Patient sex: F
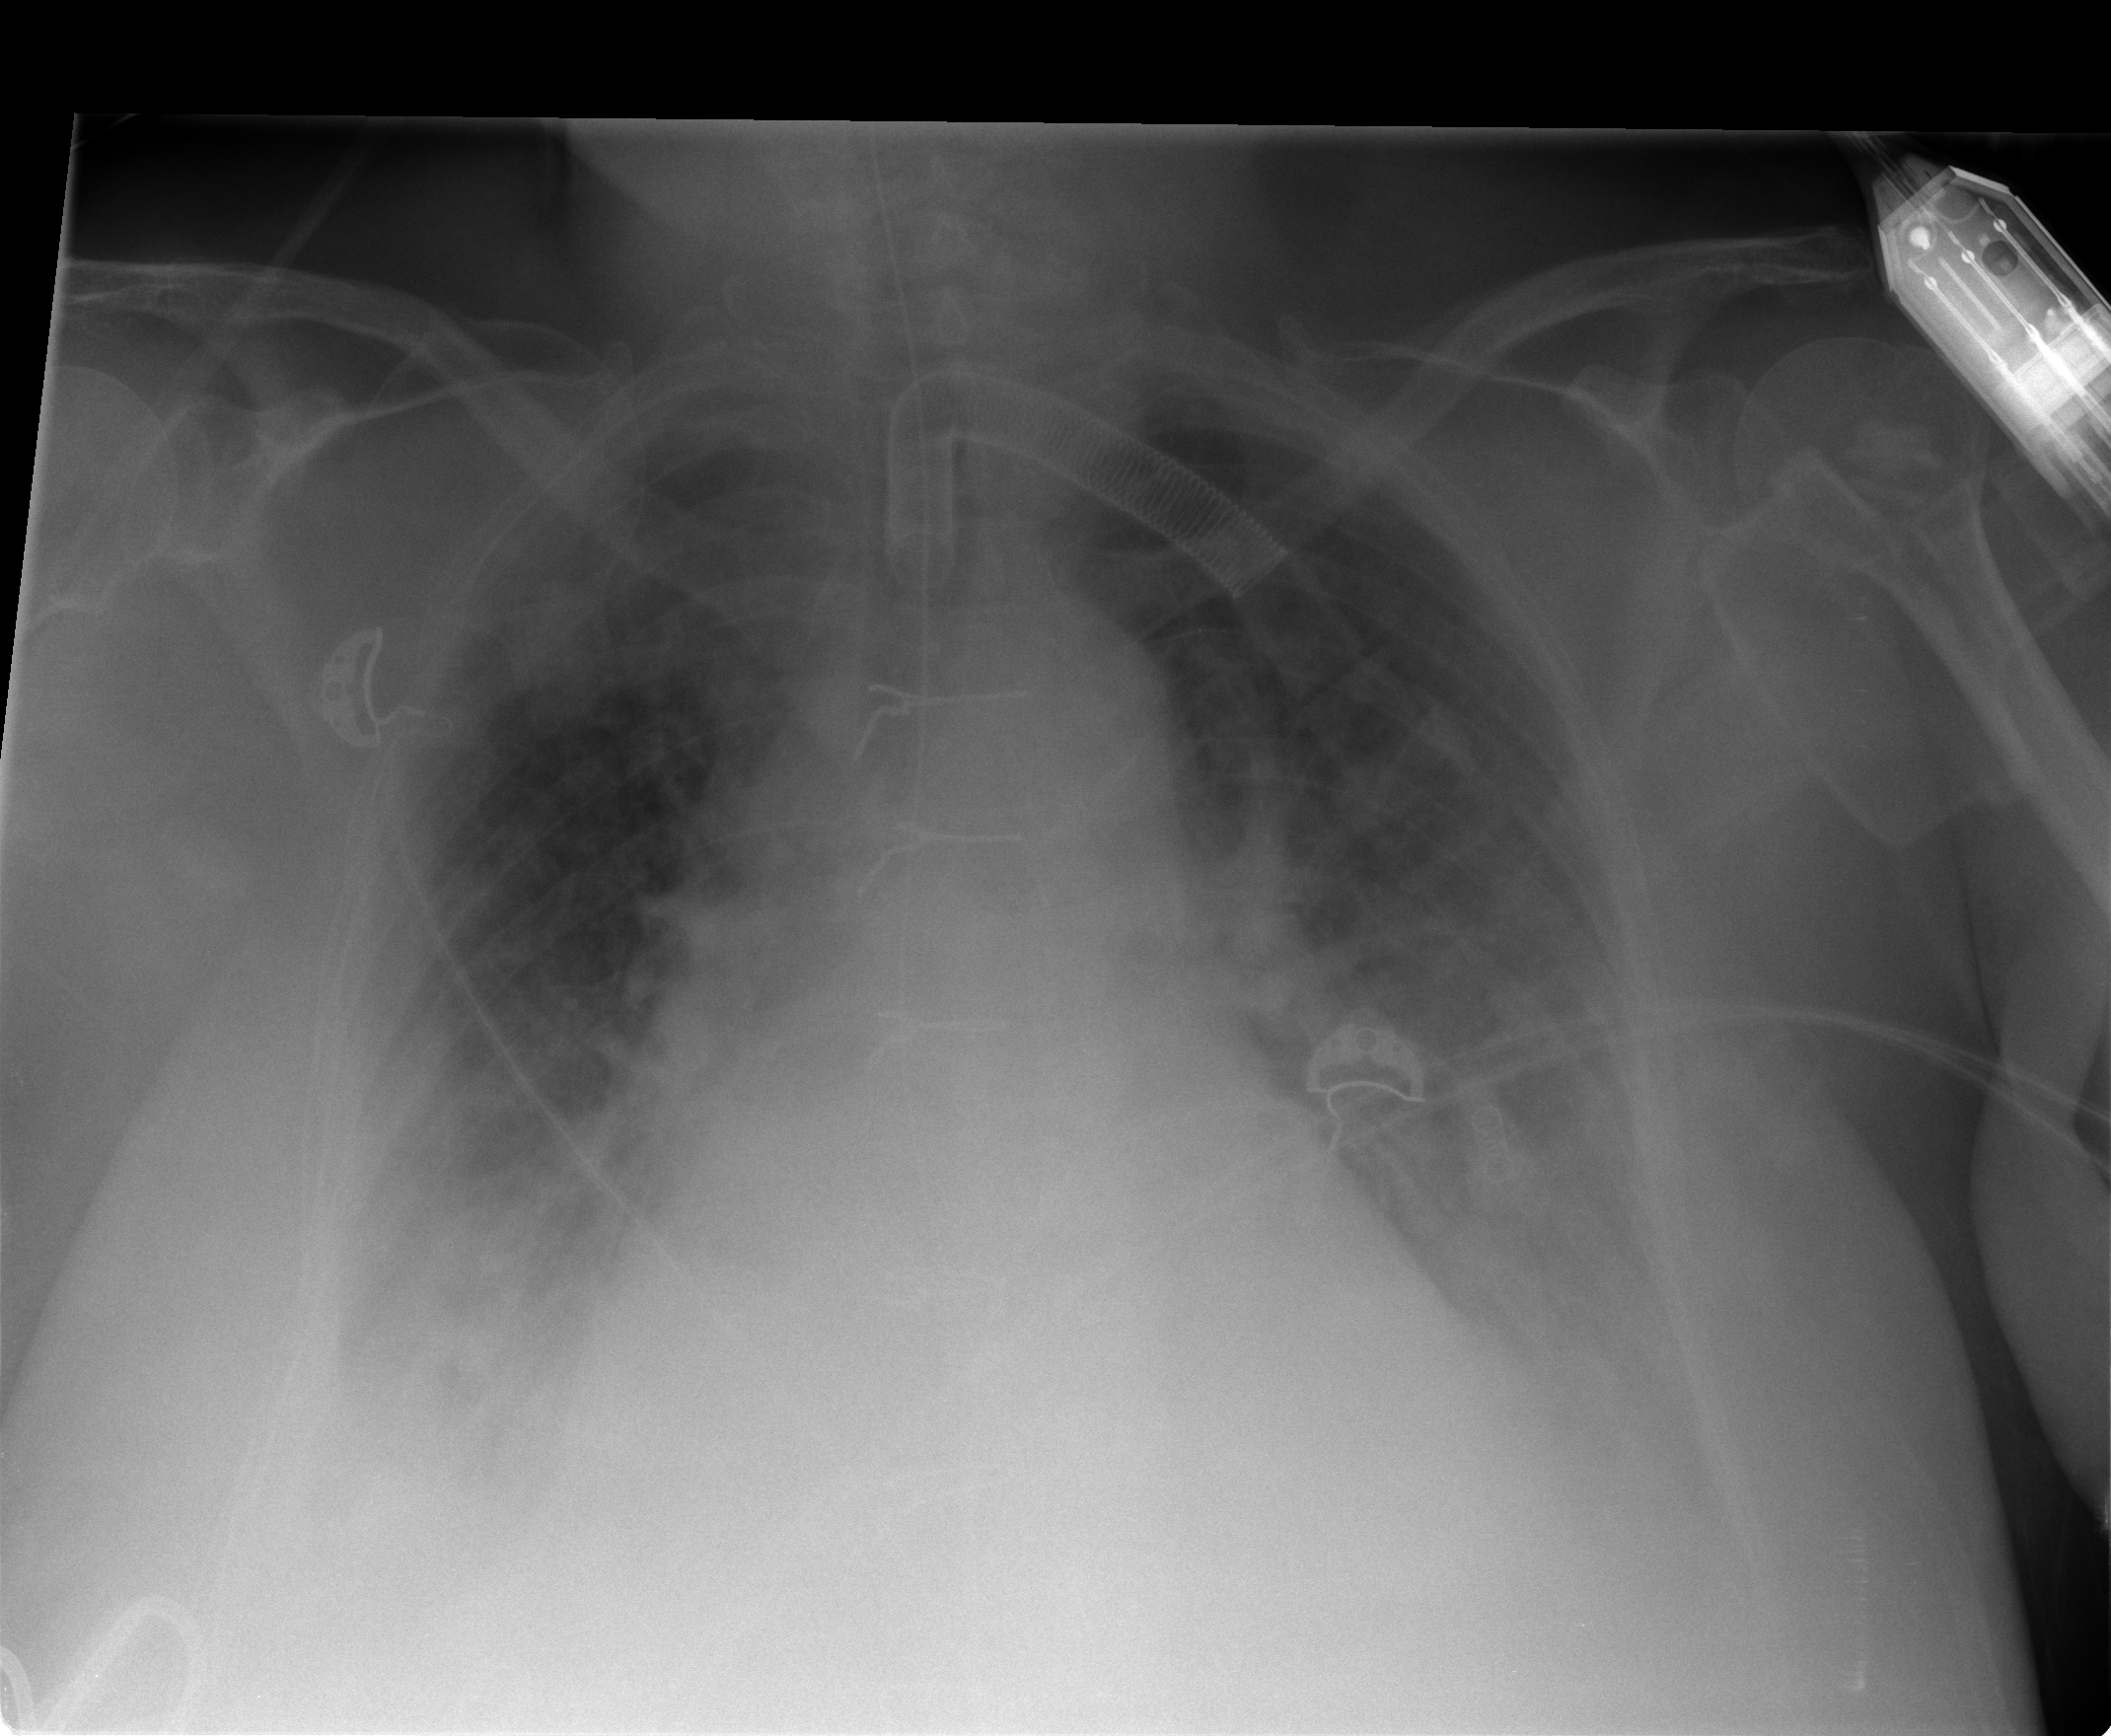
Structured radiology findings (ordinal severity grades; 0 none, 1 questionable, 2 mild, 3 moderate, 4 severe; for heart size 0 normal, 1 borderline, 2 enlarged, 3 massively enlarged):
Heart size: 2
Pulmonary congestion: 3
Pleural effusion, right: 2
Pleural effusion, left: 2
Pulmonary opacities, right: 2
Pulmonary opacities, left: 2
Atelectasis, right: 2
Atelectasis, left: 3